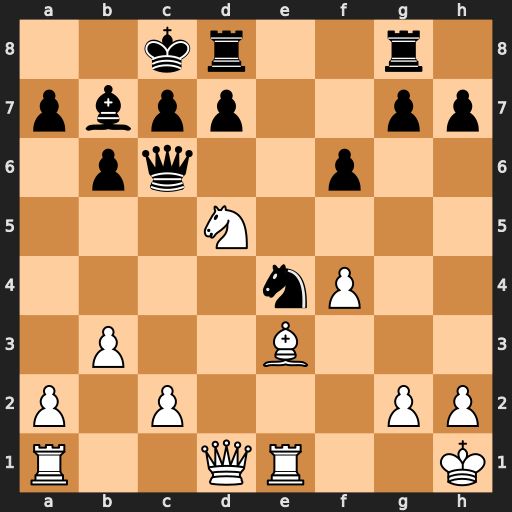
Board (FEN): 2kr2r1/pbpp2pp/1pq2p2/3N4/4nP2/1P2B3/P1P3PP/R2QR2K
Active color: w
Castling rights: -
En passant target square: -
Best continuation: Ne7+ Kb8 Nxc6+